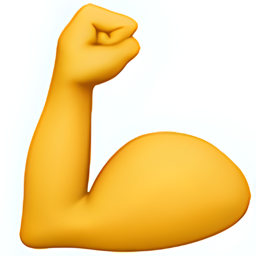
Name: flexed biceps
Emoji: 💪
Group: People & Body
Sub-group: body-parts